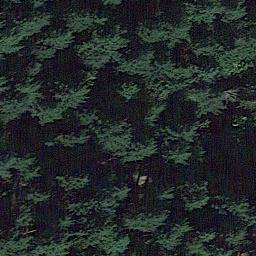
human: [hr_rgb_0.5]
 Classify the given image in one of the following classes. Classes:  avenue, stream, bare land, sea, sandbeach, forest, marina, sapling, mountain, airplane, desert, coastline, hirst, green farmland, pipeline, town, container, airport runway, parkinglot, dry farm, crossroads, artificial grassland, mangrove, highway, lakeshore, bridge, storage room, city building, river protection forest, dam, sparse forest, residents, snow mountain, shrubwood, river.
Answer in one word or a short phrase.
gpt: forest